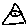
Label: triangle